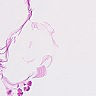
Metastatic tissue present: no